Field crop: tomato
Growth stage: 1
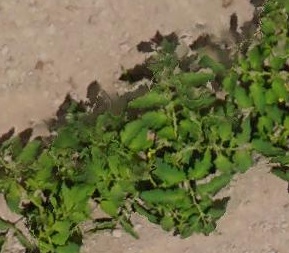
Species: tomato